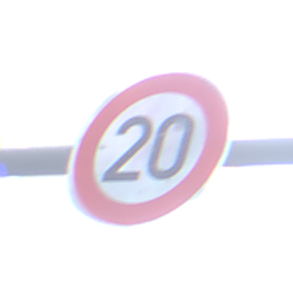
Verkehrszeichen: Geschwindigkeit20
Umgebung: Outdoor, Urban
Tageszeit: SunriseSunset
Wetter: PartlyCloudy
Licht: Natural
Jahreszeit: NotSpecified
Kontrast: MediumContrast